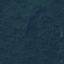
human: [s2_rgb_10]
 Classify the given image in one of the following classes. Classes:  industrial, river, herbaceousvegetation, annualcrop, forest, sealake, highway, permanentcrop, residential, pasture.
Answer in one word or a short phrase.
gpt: Forest